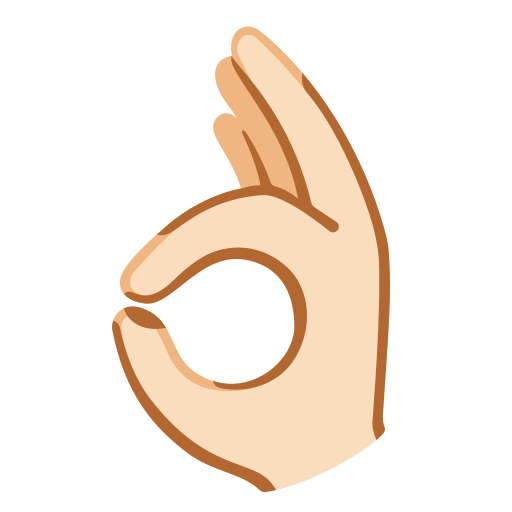
Emoji: 👌🏻